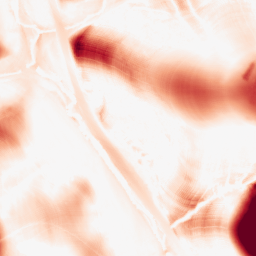
Category: morphological
Decomposition family: tophat
Decomposition parameters: size: 50
mode: white
Upsampling method: sinc_hamming
Upsampling parameters: scale: 2
kernel_size: 16
Upsampling scale: 2